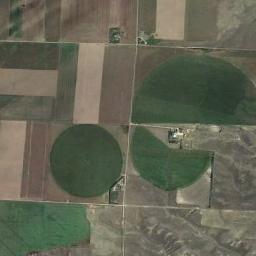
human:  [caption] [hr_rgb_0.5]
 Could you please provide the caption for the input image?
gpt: There are some green circle farmland and bare square farmland .

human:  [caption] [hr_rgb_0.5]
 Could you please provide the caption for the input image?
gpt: Three green circular farmland are full circle, Semicircle and large semicircle .

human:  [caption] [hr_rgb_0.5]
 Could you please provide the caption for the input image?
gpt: Several dark green circular or fan-shaped farmlands with different radii and radians are next to some other colored rectangular farmlands .

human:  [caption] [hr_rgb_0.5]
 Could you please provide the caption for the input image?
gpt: There are many open Spaces .

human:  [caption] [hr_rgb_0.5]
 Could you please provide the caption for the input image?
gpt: There are three circular farmlands of different sizes .